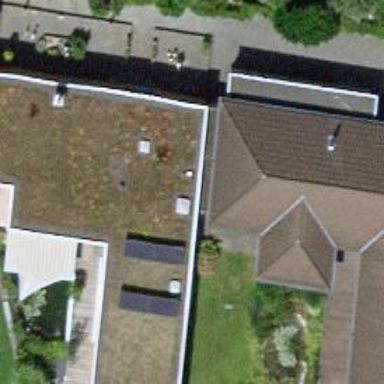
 consisting of solar photovoltaic panels."